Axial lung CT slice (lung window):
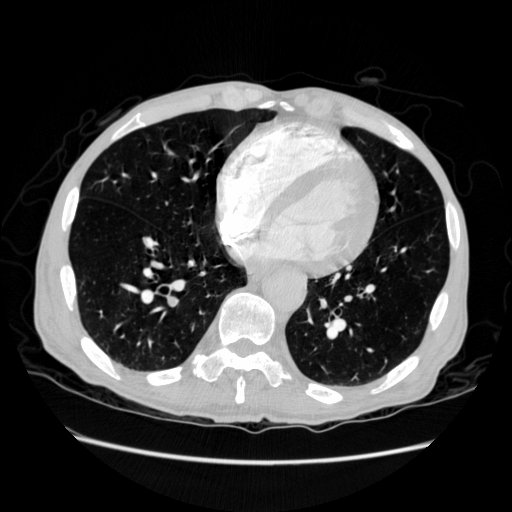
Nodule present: no